Question: I am trying to send a search input to a REST service. In some cases the form input is a long string of numbers (example: 1234567890000000000123456789). I am getting 500 error, and it looks like something is trying the convert the string to a number. The data type for the source database is a string.
Is there something that can be done in building the query string that will force the input to be interpreted as a string?
The service is an implementation of ArcGIS server.
To test, I have been using a client form provided with the service installation (see illustration below).
I have attempted to add single and double quotes, plus wildcard characters in the form entry. The form submission does not error, but no results are found. If I shorten the number("1234"), or add some alpha numeric characters ("1234A"), the form submission does not error.
The problem surfaced after a recent upgrade to 10.1. I have looked for information that would tie this to a known problem, but not found anything yet.

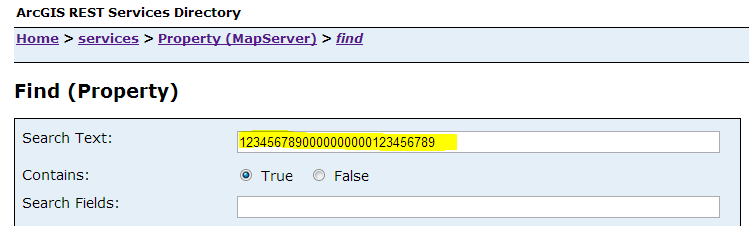
Answer: According to an Esri help technician, this is known bug.